Question: I followed the solution <URL>. However, I would also like to rotate on the Y and Z axis as well, similar to how ARCore SceneViewer does it.
How can I achieve that?
What I have currently is on the left (rotates only on X axis), and what is desired is on the right (rotates on all axes, as in ARCore Scene Viewer).

'''
class DragRotationController(transformableNode: BaseTransformableNode, gestureRecognizer: DragGestureRecognizer) :
BaseTransformationController<DragGesture>(transformableNode, gestureRecognizer) {
// Rate that the node rotates in degrees per degree of twisting.
var rotationRateDegrees = 0.5f
public override fun canStartTransformation(gesture: DragGesture): Boolean {
return transformableNode.isSelected
}
public override fun onContinueTransformation(gesture: DragGesture) {
var localRotation = transformableNode.localRotation
val rotationAmountX = gesture.delta.x * rotationRateDegrees
val rotationDeltaX = Quaternion(Vector3.up(), rotationAmountX)
localRotation = Quaternion.multiply(localRotation, rotationDeltaX)
// *** this only rotates on X axis. How do I rotate on all axes? ***
transformableNode.localRotation = localRotation
}
public override fun onEndTransformation(gesture: DragGesture) {}
}
'''
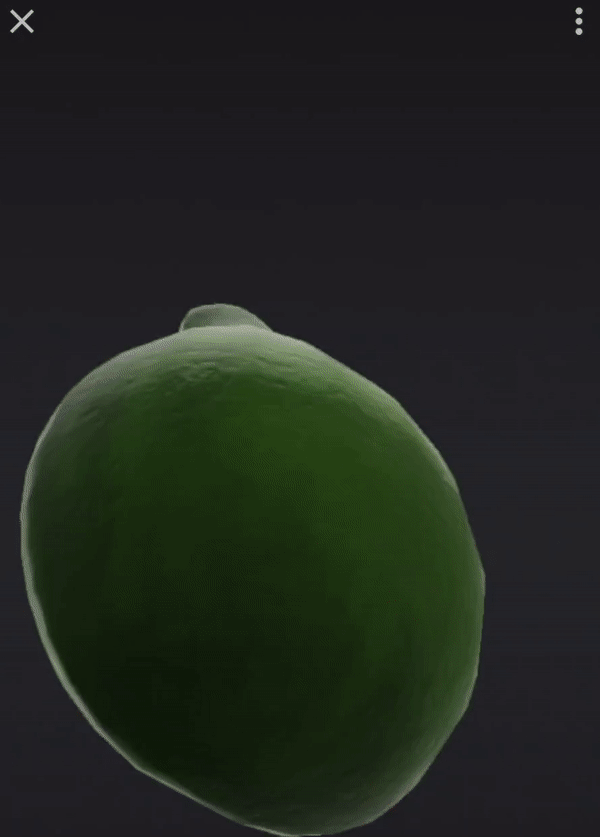
Answer: I was able to find a working solution here: <URL>
Here are the relevant snippets of code, with some of my adaptations to make it work for '.glb' files.
I have forked this repo and am working on keyboard input support if anyone's interested in that.
Rendering the object:
'''
private fun renderLocalObject() {
skuProgressBar.setVisibility(View.VISIBLE)
ModelRenderable.builder()
.setSource(this,
RenderableSource.builder().setSource(
this,
Uri.parse(localModel),
RenderableSource.SourceType.GLB)/*RenderableSource.SourceType.GLTF2)*/
.setScale(0.25f)
.setRecenterMode(RenderableSource.RecenterMode.ROOT)
.build())
.setRegistryId(localModel)
.build()
.thenAccept { modelRenderable: ModelRenderable ->
skuProgressBar.setVisibility(View.GONE)
addNodeToScene(modelRenderable)
}
'''
Adding the object to the 'SceneView':
'''
private fun addNodeToScene(model: ModelRenderable) {
if (sceneView != null) {
val transformationSystem = makeTransformationSystem()
var dragTransformableNode = DragTransformableNode(1f, transformationSystem)
dragTransformableNode?.renderable = model
sceneView.getScene().addChild(dragTransformableNode)
dragTransformableNode?.select()
sceneView.getScene()
.addOnPeekTouchListener { hitTestResult: HitTestResult?, motionEvent: MotionEvent? ->
transformationSystem.onTouch(
hitTestResult,
motionEvent
)
}
}
}
'''
Custom 'TransformableNode':
'''
class DragTransformableNode(val radius: Float, transformationSystem: TransformationSystem) :
TransformableNode(transformationSystem) {
val dragRotationController = DragRotationController(
this,
transformationSystem.dragRecognizer
)
}
'''
Custom 'TransformationController':
'''
class DragRotationController(
private val transformableNode: DragTransformableNode,
gestureRecognizer: DragGestureRecognizer
) :
BaseTransformationController<DragGesture>(transformableNode, gestureRecognizer) {
companion object {
private const val initialLat = 26.15444376319647
private const val initialLong = 18.995950736105442
var lat: Double = initialLat
var long: Double = initialLong
}
// Rate that the node rotates in degrees per degree of twisting.
private var rotationRateDegrees = 0.5f
public override fun canStartTransformation(gesture: DragGesture): Boolean {
return transformableNode.isSelected
}
private fun getX(lat: Double, long: Double): Float {
return (transformableNode.radius * Math.cos(Math.toRadians(lat)) * Math.sin(Math.toRadians(long))).toFloat()
}
private fun getY(lat: Double, long: Double): Float {
return transformableNode.radius * Math.sin(Math.toRadians(lat)).toFloat()
}
private fun getZ(lat: Double, long: Double): Float {
return (transformableNode.radius * Math.cos(Math.toRadians(lat)) * Math.cos(Math.toRadians(long))).toFloat()
}
override fun onActivated(node: Node?) {
super.onActivated(node)
Handler().postDelayed({
transformCamera(lat, long)
}, 0)
}
public override fun onContinueTransformation(gesture: DragGesture) {
val rotationAmountY = gesture.delta.y * rotationRateDegrees
val rotationAmountX = gesture.delta.x * rotationRateDegrees
val deltaAngleY = rotationAmountY.toDouble()
val deltaAngleX = rotationAmountX.toDouble()
long -= deltaAngleX
lat += deltaAngleY
//lat = Math.max(Math.min(lat, 90.0), 0.0)
transformCamera(lat, long)
}
private fun transformCamera(lat: Double, long: Double) {
val camera = transformableNode.scene?.camera
var rot = Quaternion.eulerAngles(Vector3(0F, 0F, 0F))
val pos = Vector3(getX(lat, long), getY(lat, long), getZ(lat, long))
rot = Quaternion.multiply(rot, Quaternion(Vector3.up(), (long).toFloat()))
rot = Quaternion.multiply(rot, Quaternion(Vector3.right(), (-lat).toFloat()))
camera?.localRotation = rot
camera?.localPosition = pos
}
fun resetInitialState() {
transformCamera(initialLat, initialLong)
}
public override fun onEndTransformation(gesture: DragGesture) {}
}
'''